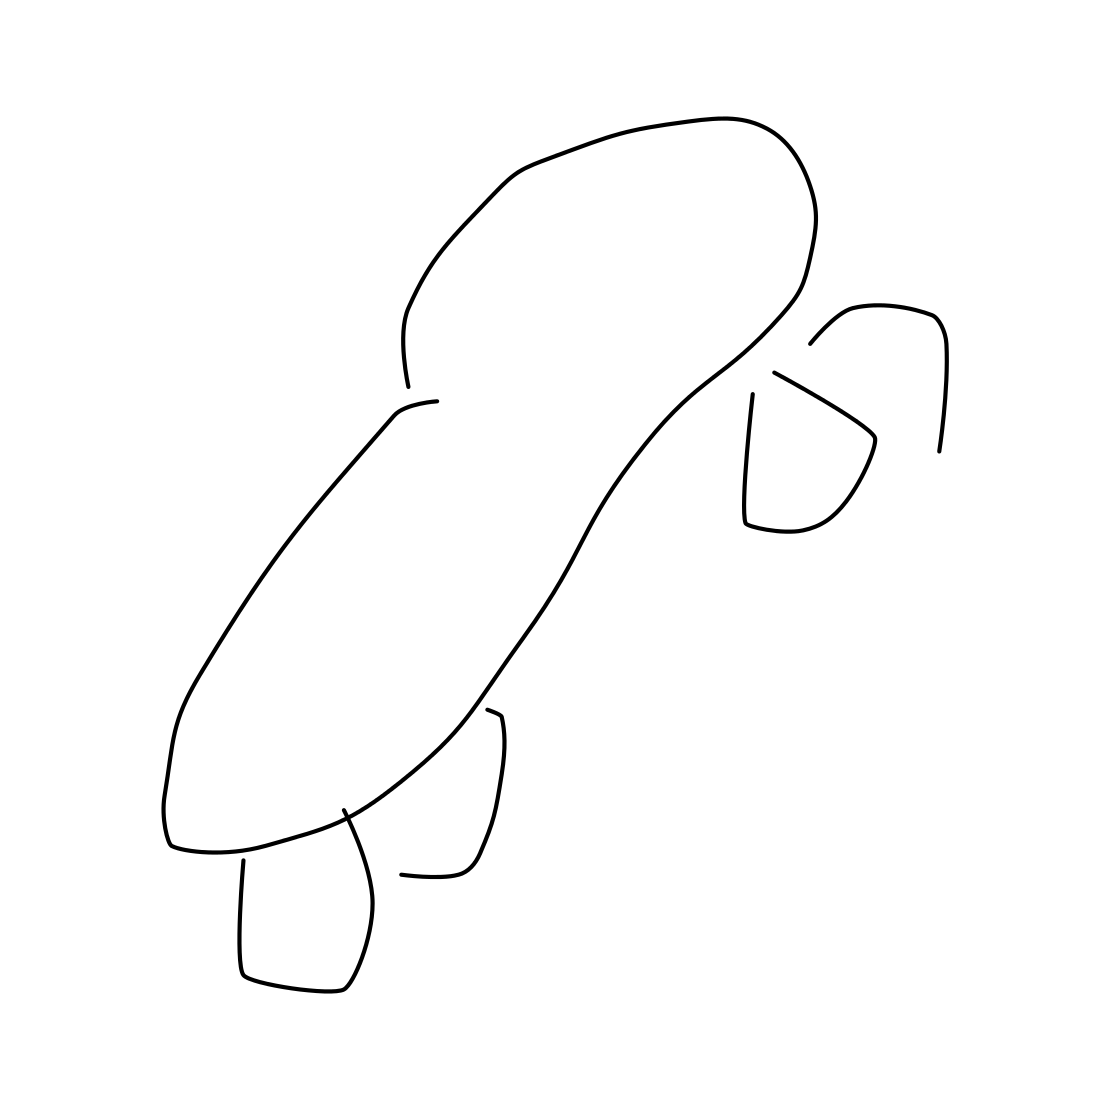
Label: skateboard